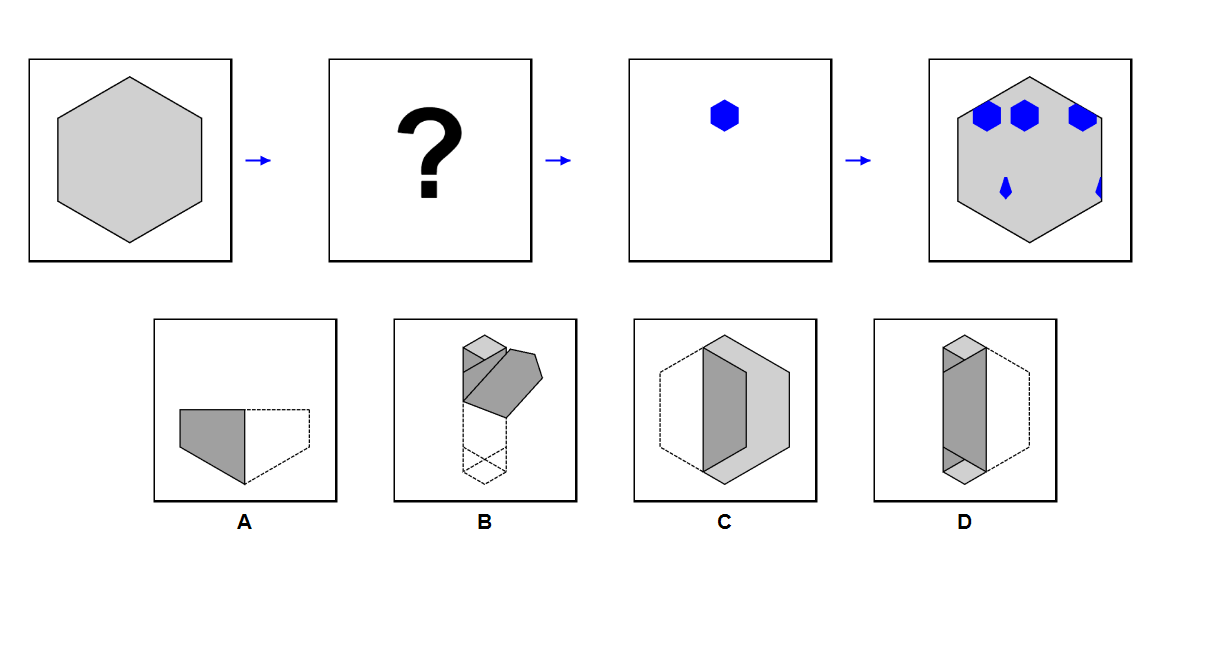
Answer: A